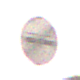
Verkehrszeichen: EndeUeberholverbot
Umgebung: Outdoor, Suburban
Tageszeit: Night
Wetter: Clear
Licht: Artificial
Jahreszeit: NotSpecified
Kontrast: MediumContrast